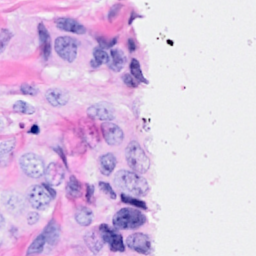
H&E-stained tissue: Breast